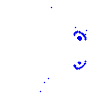
Particle: pion